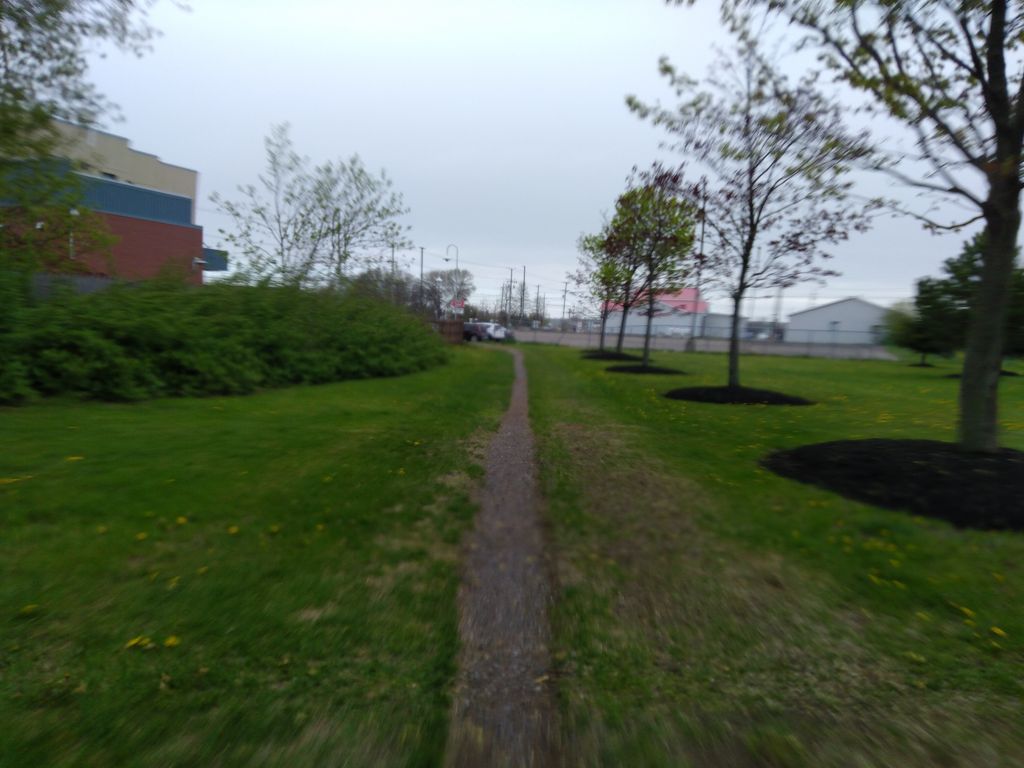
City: charlottetown